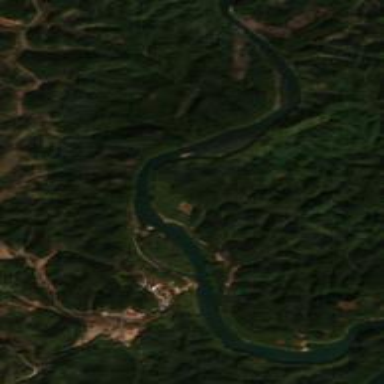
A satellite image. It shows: Beautiful river scene.